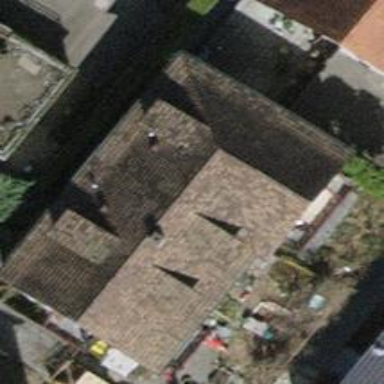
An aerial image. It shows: Building with tiled roof.